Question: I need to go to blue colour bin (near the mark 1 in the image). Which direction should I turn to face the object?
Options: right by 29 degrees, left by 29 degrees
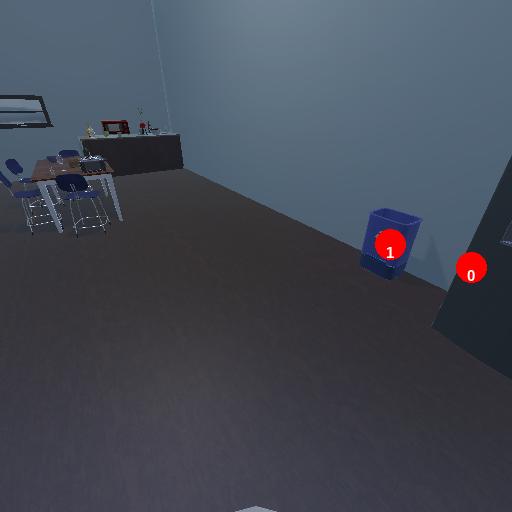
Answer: right by 29 degrees